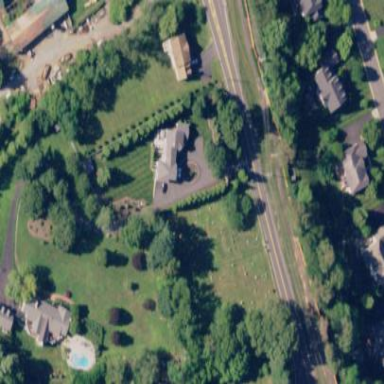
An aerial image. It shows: Cemetery.